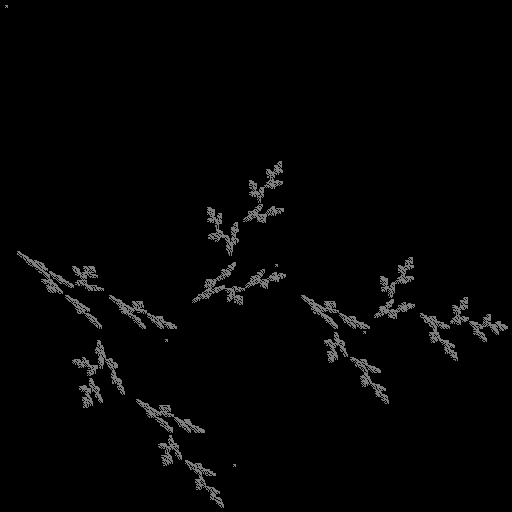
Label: bud